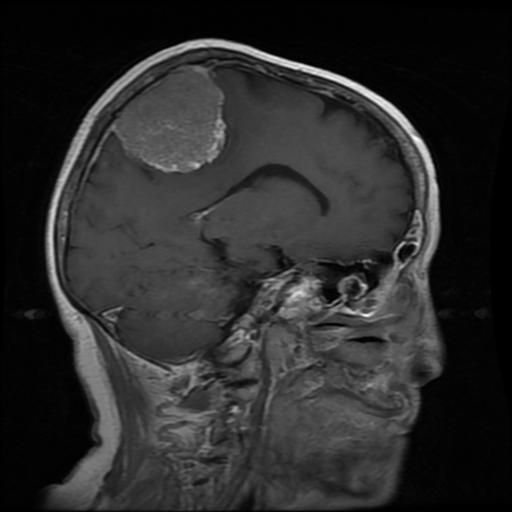
Label: meningioma